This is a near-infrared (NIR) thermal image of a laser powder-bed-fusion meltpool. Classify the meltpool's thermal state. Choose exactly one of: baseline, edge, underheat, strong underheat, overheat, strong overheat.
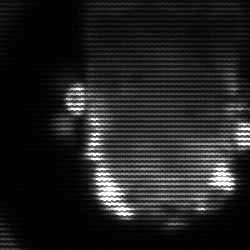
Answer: baseline